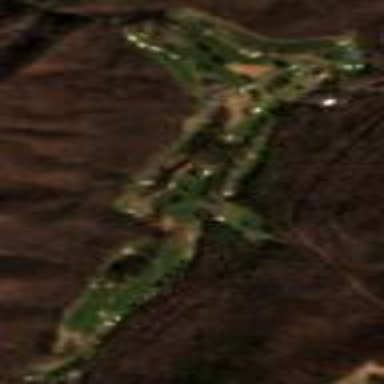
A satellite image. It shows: Golf course.